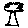
Label: tree